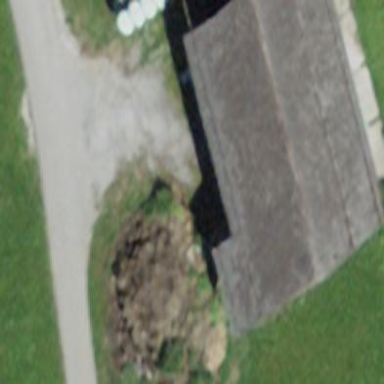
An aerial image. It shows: Farm auxiliary building.